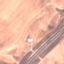
Land use / land cover class: Highway